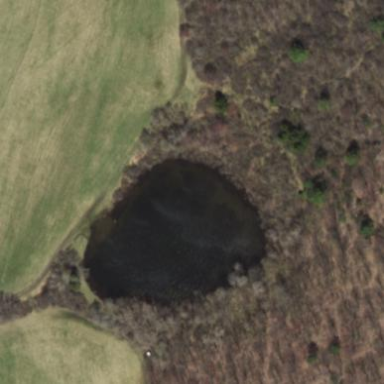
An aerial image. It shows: Pond with natural water.